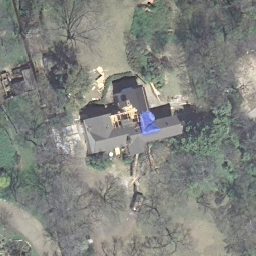
Label: residential